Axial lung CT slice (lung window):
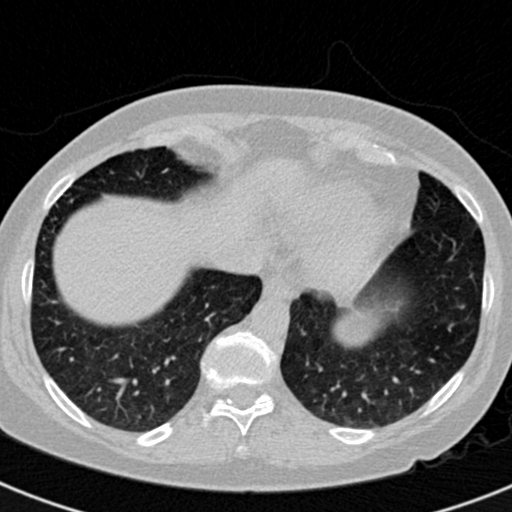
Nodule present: no